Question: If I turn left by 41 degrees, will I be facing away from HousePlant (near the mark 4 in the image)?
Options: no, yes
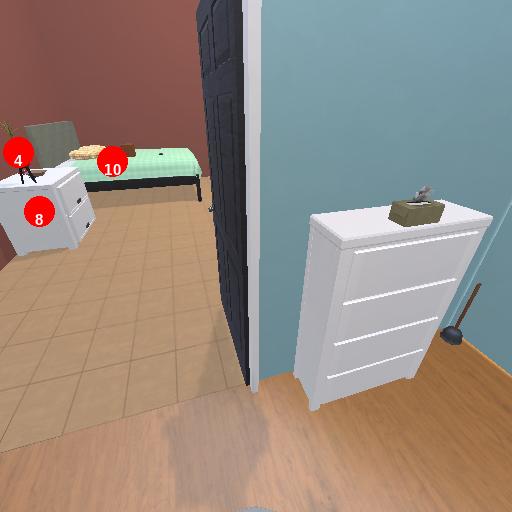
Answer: no